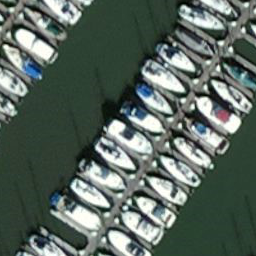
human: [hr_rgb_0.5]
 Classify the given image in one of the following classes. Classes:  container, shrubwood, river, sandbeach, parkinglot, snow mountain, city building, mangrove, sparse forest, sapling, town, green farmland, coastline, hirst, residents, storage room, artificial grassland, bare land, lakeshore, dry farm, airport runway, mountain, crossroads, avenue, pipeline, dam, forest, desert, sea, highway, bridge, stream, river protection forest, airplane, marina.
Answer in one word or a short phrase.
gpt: marina